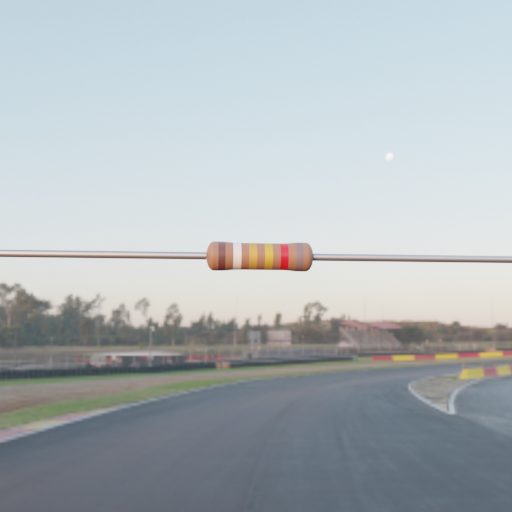
Resistor colour bands (in order): brown, white, gold, gold, red, gray